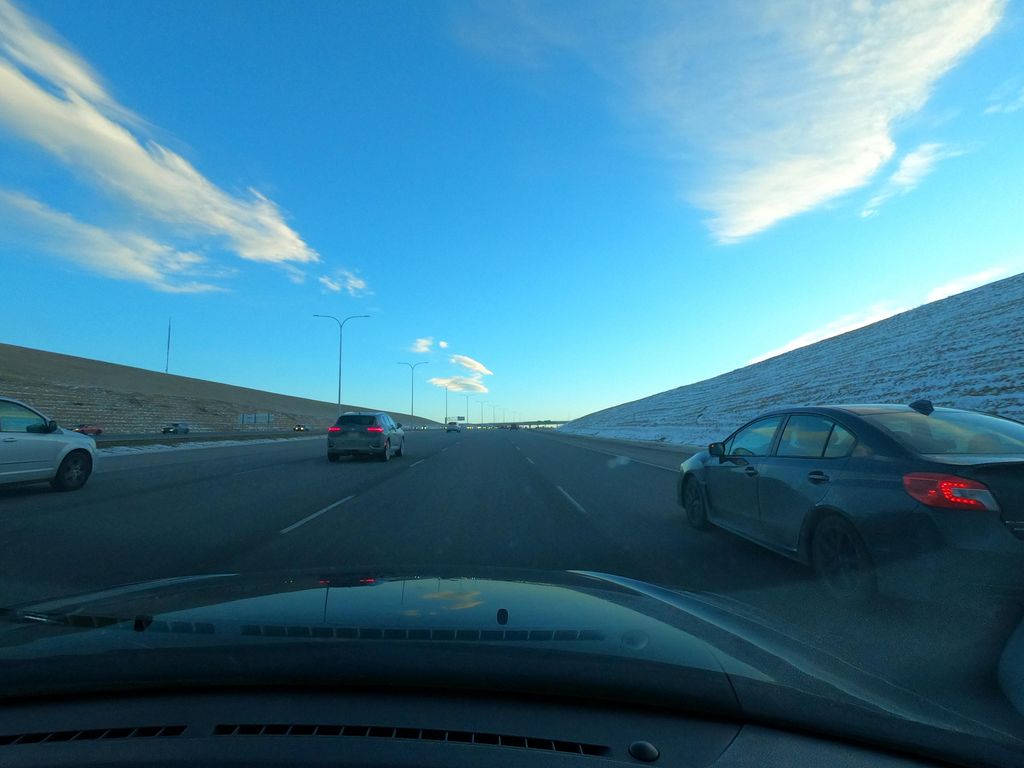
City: calgary